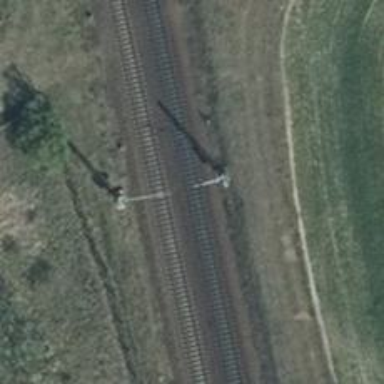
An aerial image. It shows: Milestone along the railway with catenary mast.